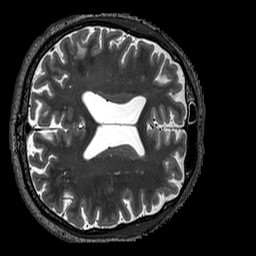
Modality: T2w
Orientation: axial
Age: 63
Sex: male
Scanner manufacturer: siemens
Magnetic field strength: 3 T
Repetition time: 3.2 s
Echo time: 0.567 s